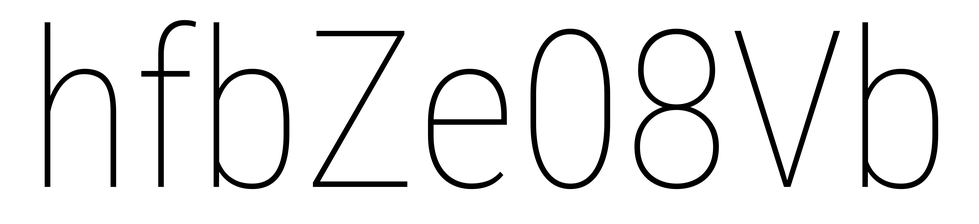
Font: Roboto_Condensed_Thin